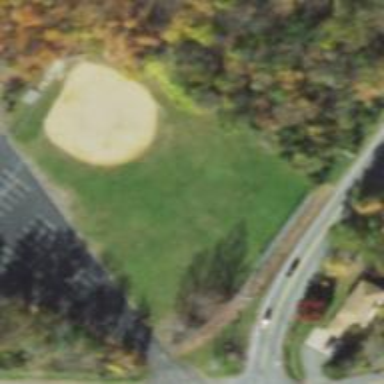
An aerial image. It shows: Baseball pitch for leisure and sports activities.